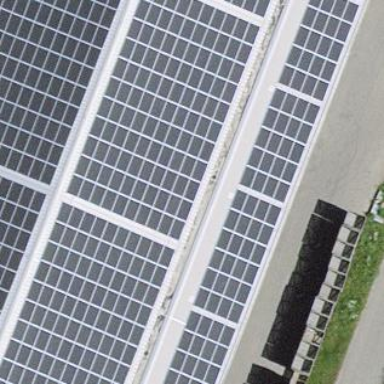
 consisting of solar photovoltaic panels."